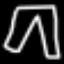
Label: pants